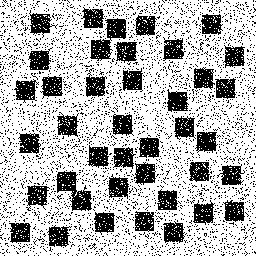
Squares: 40
Triangles: 0
Stars: 0
Total shapes: 40